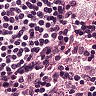
Metastatic tissue present: no